Field crop: maize
Growth stage: 2
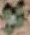
Species: chenopodium